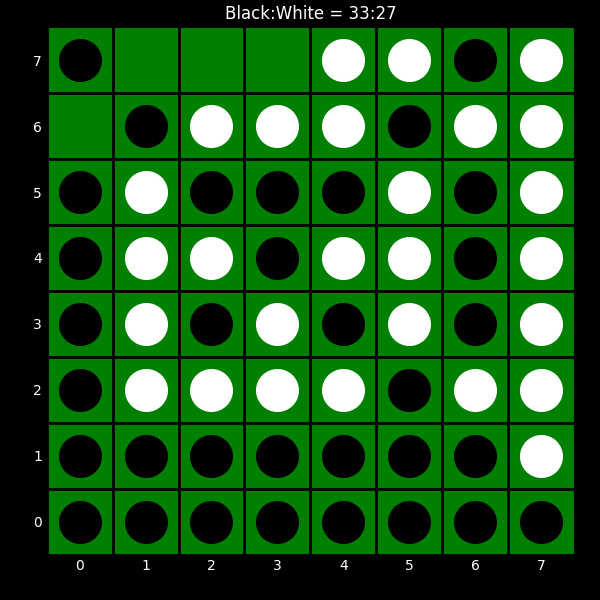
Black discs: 33
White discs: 27